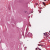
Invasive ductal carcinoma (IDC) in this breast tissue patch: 0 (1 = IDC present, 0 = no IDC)